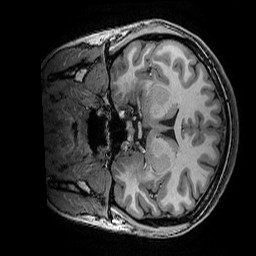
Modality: T1w
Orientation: coronal
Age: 24
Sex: female
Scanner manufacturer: ge
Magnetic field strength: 3 T
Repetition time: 0.007 s
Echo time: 0.00342 s